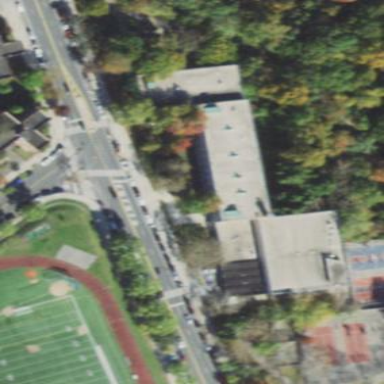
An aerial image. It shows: School building.